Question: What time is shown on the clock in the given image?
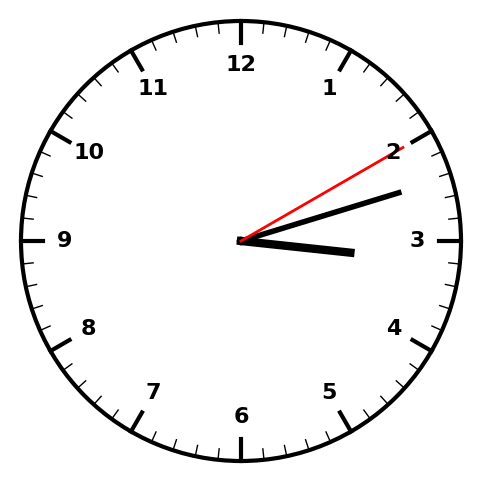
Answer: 03:12:10